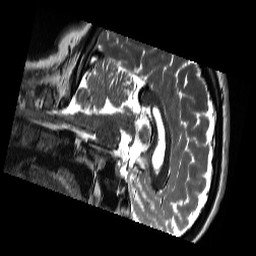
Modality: T2w
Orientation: sagittal
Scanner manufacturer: siemens
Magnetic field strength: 3 T
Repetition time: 13.52 s
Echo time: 0.088 s